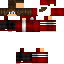
A male human skin with medium skin, wearing brown long hair dressed in a red hoodie and red pants, featuring a closed mouth.